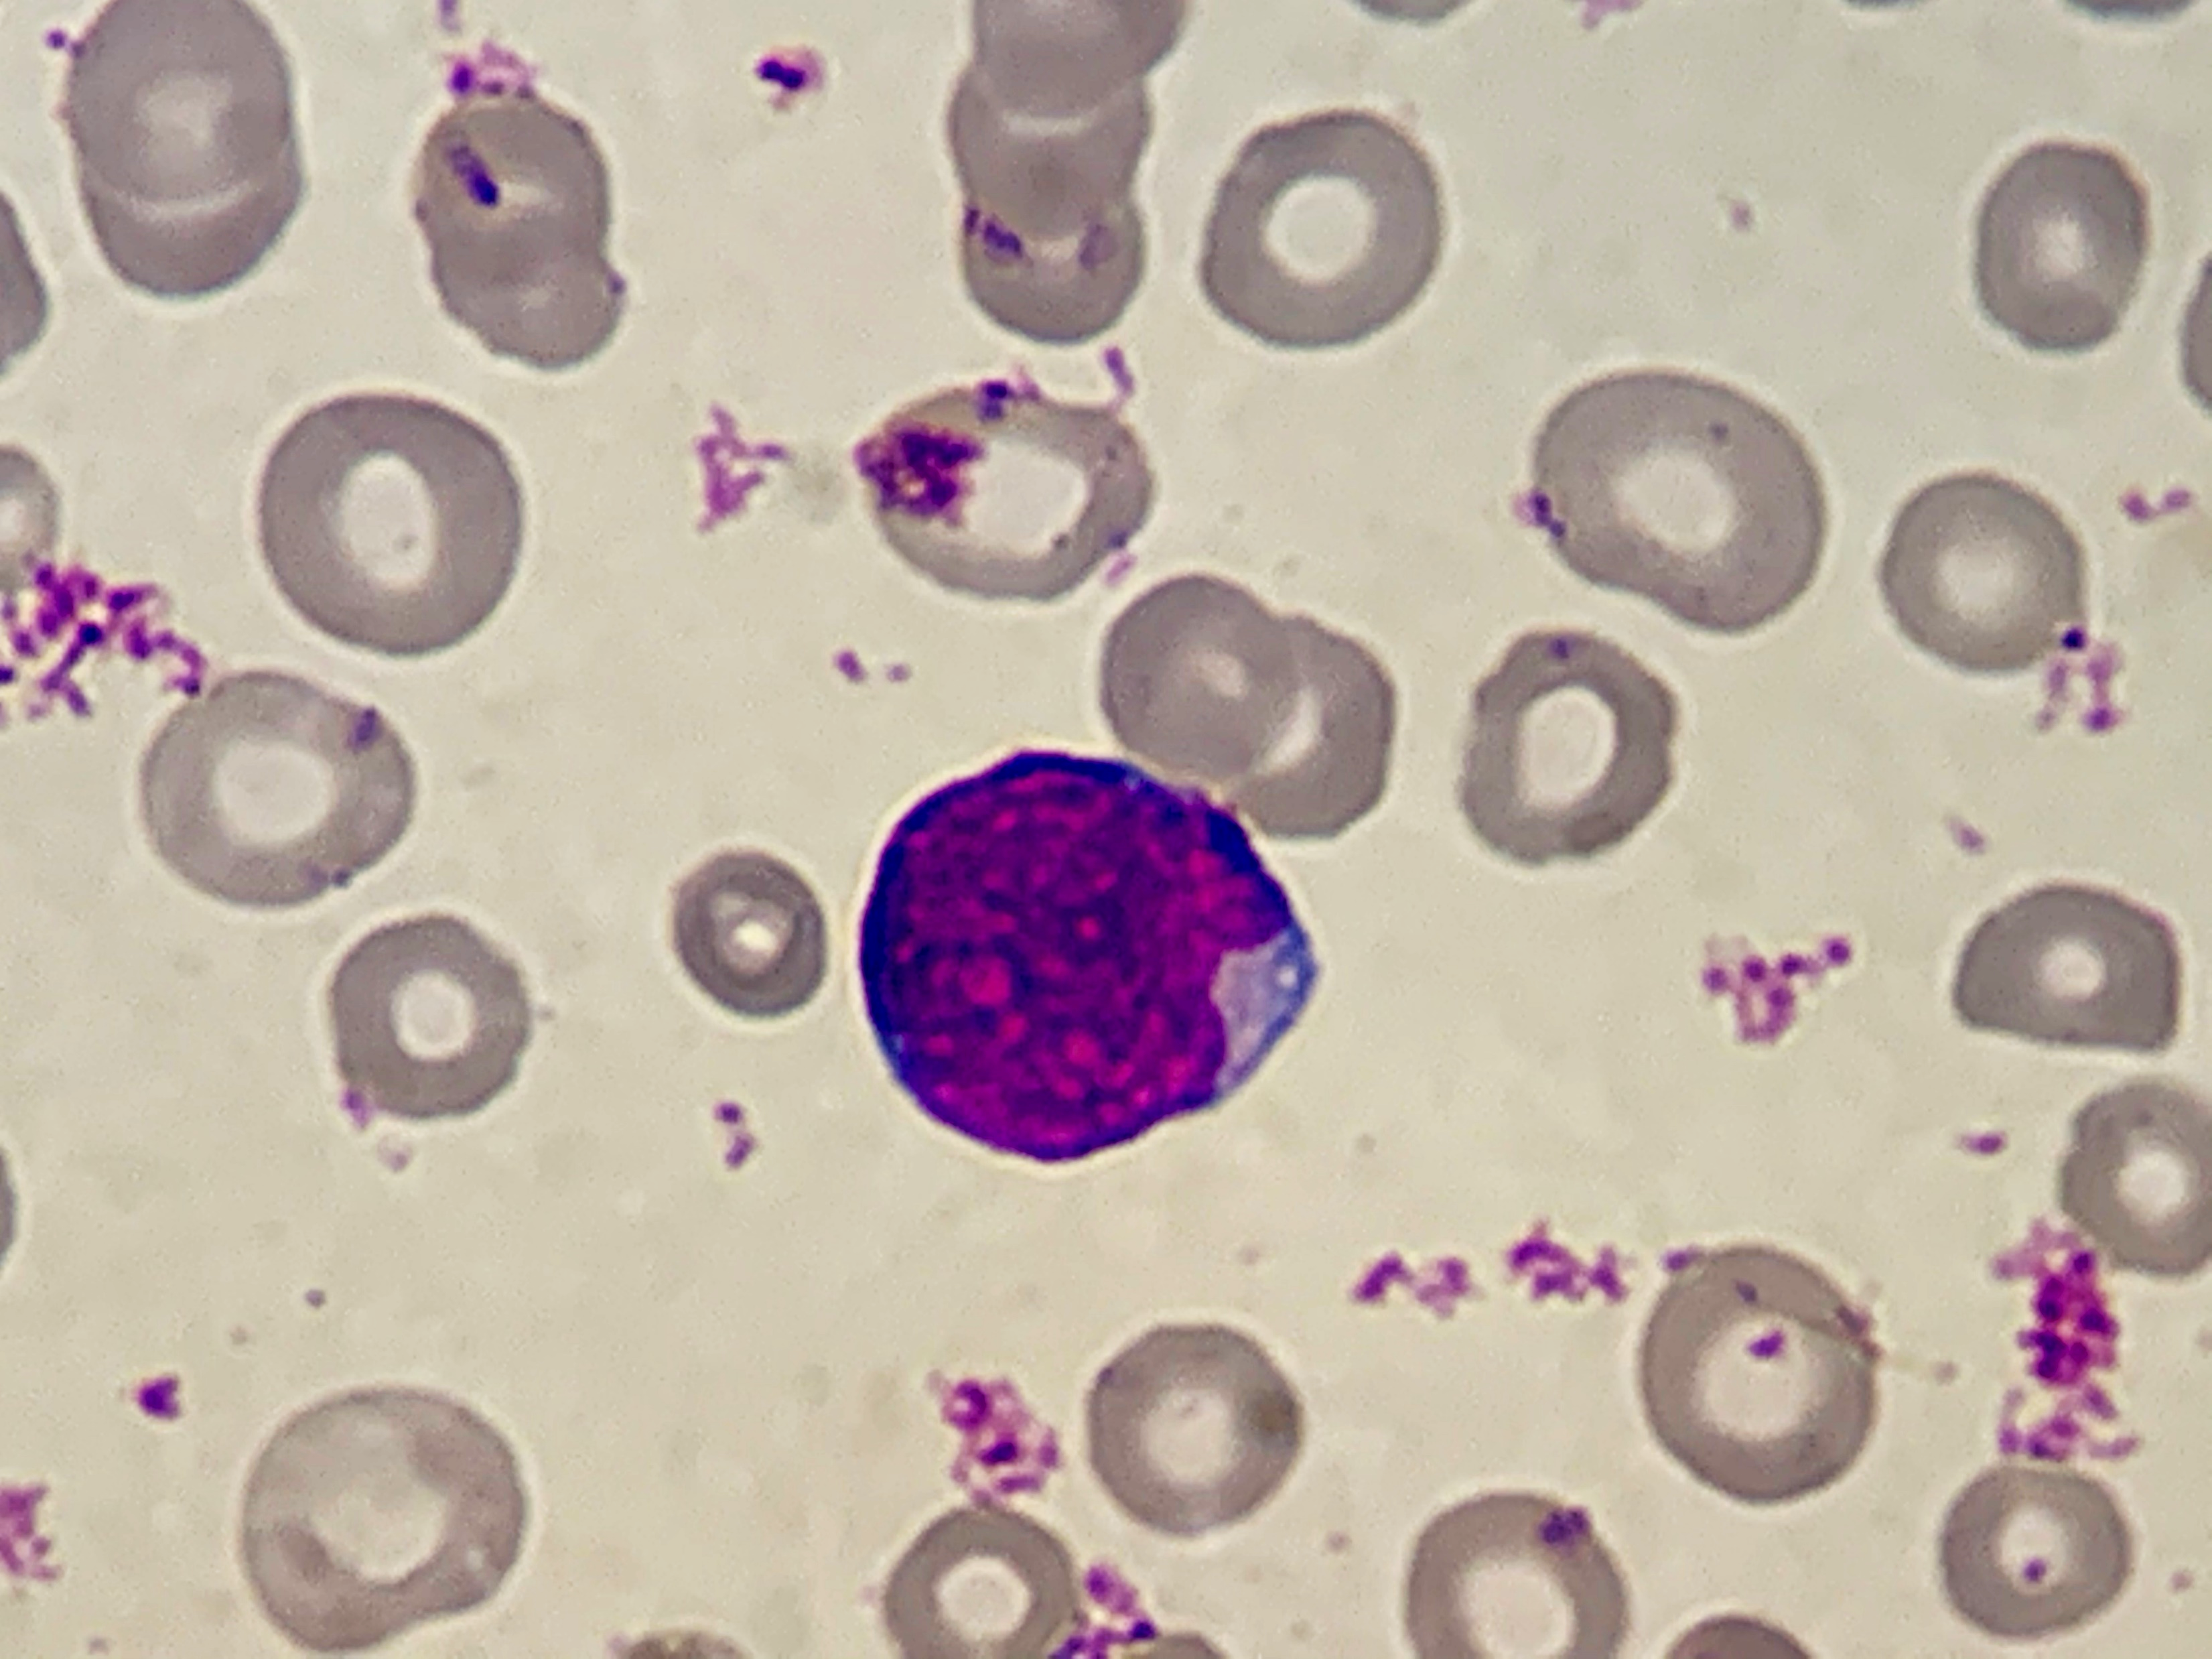
Cell type: BLAST CELLS